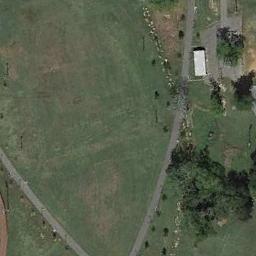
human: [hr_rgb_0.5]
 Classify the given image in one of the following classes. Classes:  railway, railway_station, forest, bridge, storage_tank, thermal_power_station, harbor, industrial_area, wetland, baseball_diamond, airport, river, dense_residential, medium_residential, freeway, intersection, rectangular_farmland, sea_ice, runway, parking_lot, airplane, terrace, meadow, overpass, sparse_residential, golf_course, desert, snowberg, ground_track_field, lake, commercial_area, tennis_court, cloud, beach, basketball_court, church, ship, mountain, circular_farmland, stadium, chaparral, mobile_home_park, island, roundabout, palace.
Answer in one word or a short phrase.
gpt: meadow